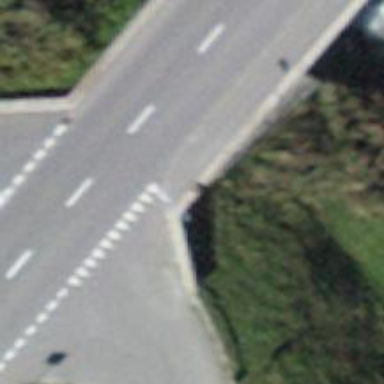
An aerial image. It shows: Sidewalk footway on asphalt bridge.